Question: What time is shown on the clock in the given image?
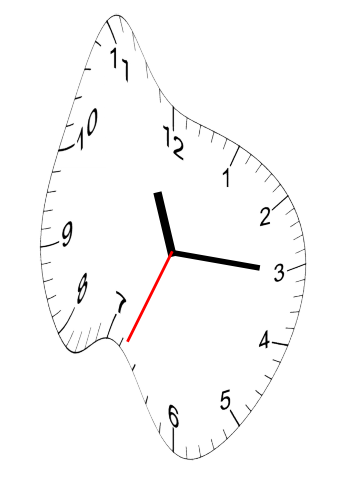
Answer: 11:15:34